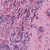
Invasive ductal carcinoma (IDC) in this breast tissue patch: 1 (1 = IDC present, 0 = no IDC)